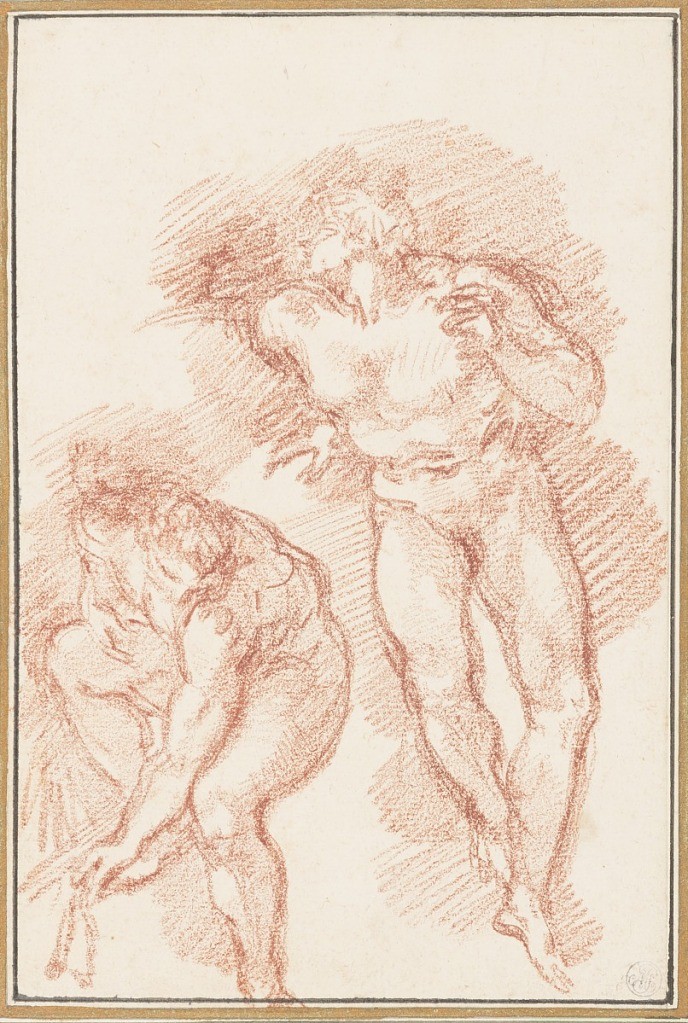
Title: Figures from Last Judgment
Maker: Jean-Robert Ango, French, active in Rome 1759 –1770, d. 1773
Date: ca. 1759–70
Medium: Red chalk on paper
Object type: Drawing
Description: Two figures from The Last Judgment by Michelangelo.